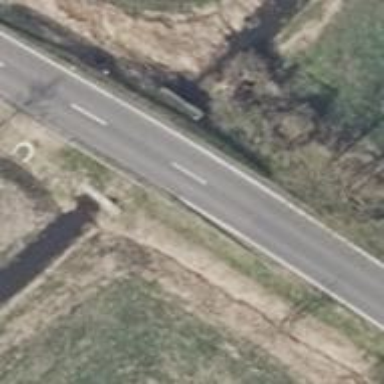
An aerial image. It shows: Asphalt road on secondary bridge.